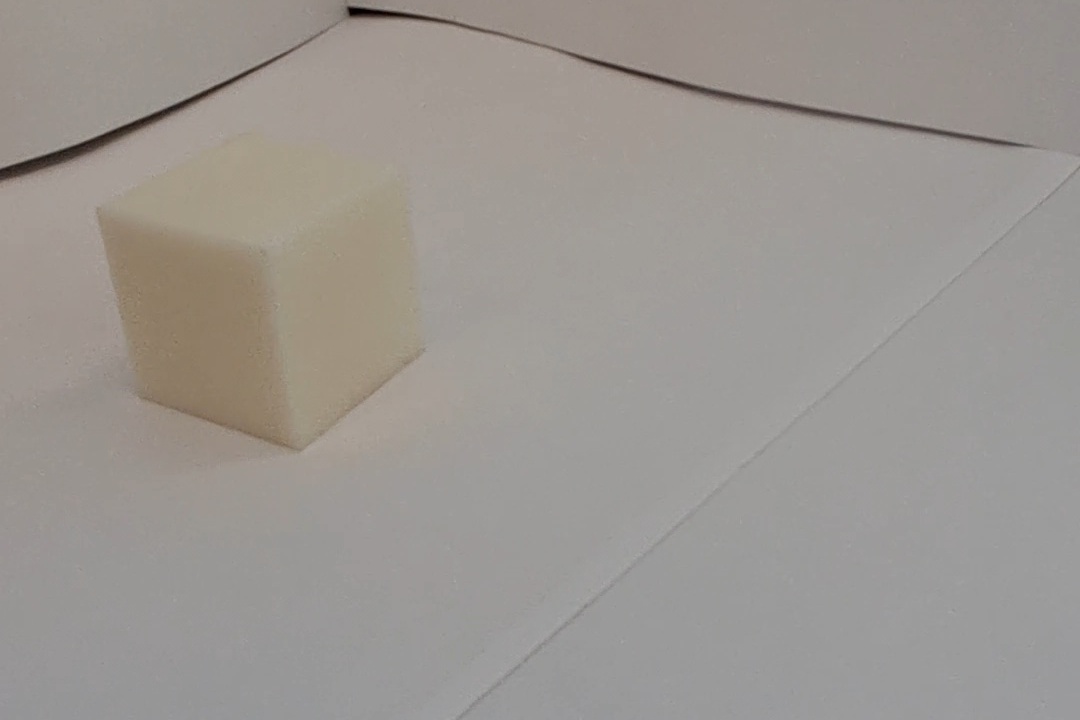
Label: Cuboid